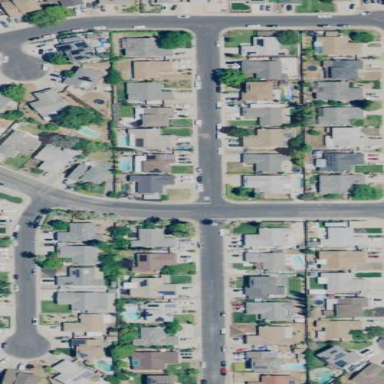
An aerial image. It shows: This residential area consists of single-family homes.